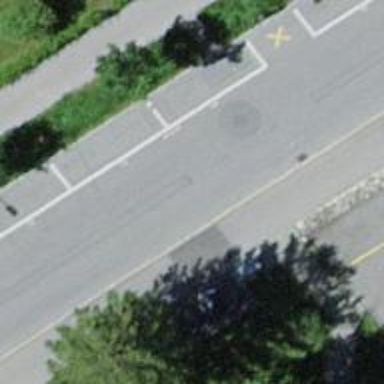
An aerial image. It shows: Residential road with asphalt surface. Both sides have sidewalks.